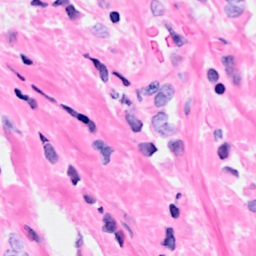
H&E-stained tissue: Breast